Question: I want to know whether a point is in the "black" area of some image like the one below.

For the time being I created a large array like this (generated outside JavaScript):
'''
area = [ [0,200], [0,201], [0,202], ..., [1,199], [1,200], ...]
'''
to indicate which coordinates are black. Since this is getting very memory heavy for larger areas (I'm talking of image sizes of about 2000x2000 pixels), which kind of algorithm would you choose that is fast and not too memory hungry for finding out whether a specific coordinate is inside the black area?
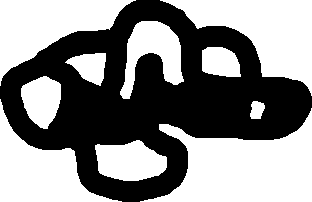
Answer: You can draw the image to a canvas with same width and height as the image and then retrieve the pixelColor from the canvas at the specific point(x|y).
Here is a thread on how to retrieve the pixcel color:
<URL>
This is how i retrieve the pixel color from the mouseposition and return a colorcode('#rrggbb'):
'''
var pixelData = canvas.getContext('2d').getImageData(event.offsetX, event.offsetY, 1, 1).data;
var hex= '#' + valToHex(pixelData[0]) + valToHex(pixelData[1]) + valToHex(pixelData[2]);
'''